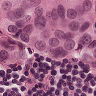
Metastatic tissue present: yes